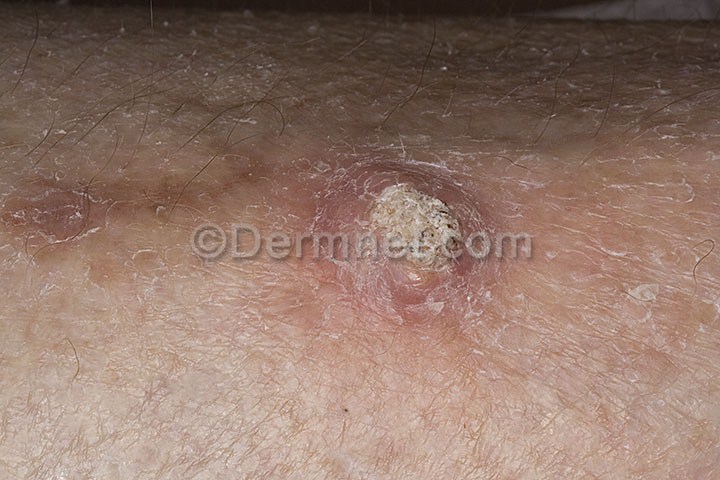
Disease: Seborrheic Keratoses and other Benign Tumors